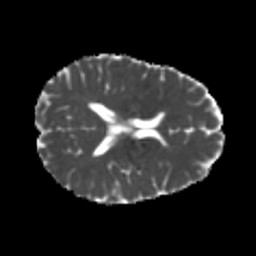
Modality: MD
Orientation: axial
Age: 23
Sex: female
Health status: healthy
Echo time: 0.074 s